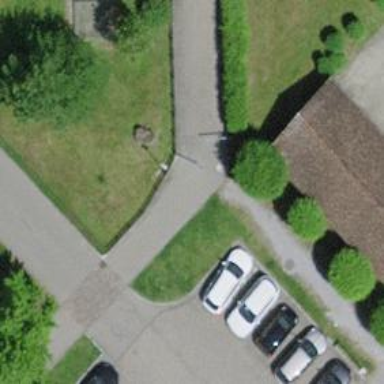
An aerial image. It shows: Kissing gate.